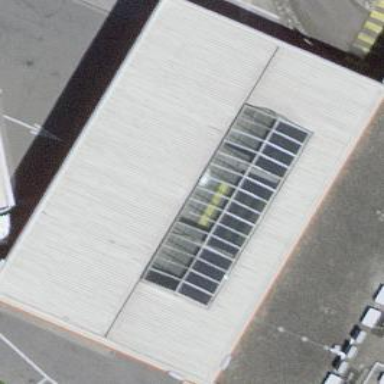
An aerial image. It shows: View of roof of building.